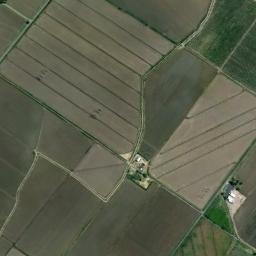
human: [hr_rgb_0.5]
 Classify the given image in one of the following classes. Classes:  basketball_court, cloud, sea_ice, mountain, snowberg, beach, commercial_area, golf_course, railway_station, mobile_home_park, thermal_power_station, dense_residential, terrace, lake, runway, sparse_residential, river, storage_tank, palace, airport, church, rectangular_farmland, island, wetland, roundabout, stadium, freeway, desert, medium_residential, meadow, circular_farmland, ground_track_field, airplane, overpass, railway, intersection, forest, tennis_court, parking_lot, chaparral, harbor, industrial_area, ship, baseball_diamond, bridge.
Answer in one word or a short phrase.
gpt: rectangular_farmland